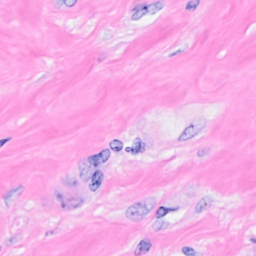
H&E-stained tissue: Breast